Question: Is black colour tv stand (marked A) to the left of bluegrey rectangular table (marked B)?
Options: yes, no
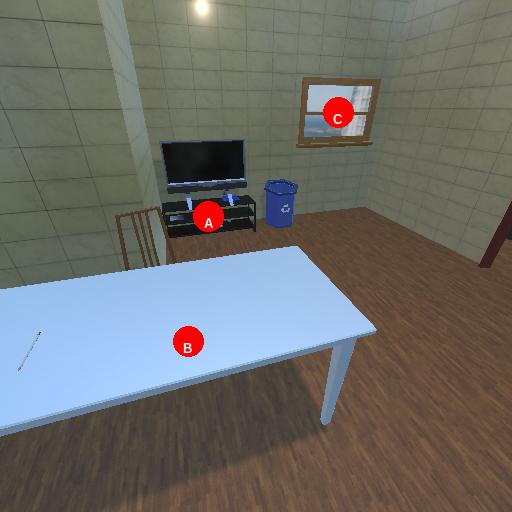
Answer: yes